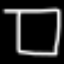
Label: square